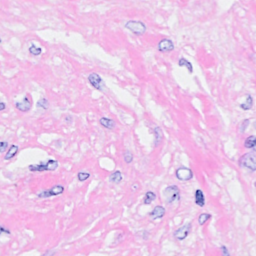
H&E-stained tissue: Breast